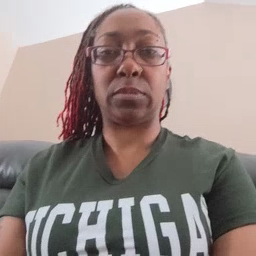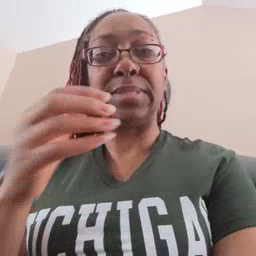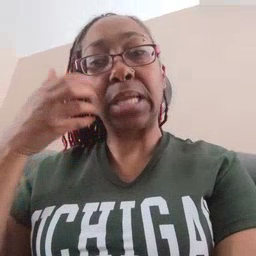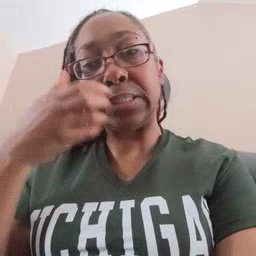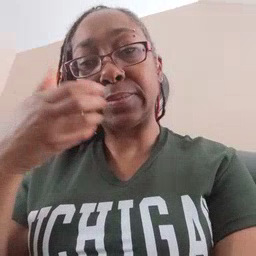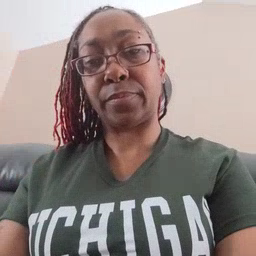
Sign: cereal